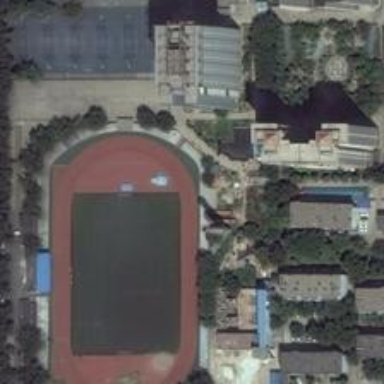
This is an orderly, tree-lined residential area with high and low scattered buildings, a standard football pitch and several tennis courts .